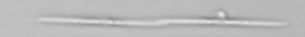
Label: Pseudo-nitzschia